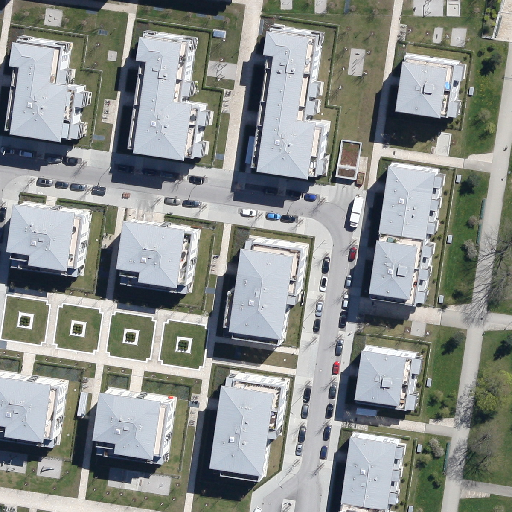
Referring expression: light-duty vehicle in the parking area